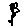
Label: flower